Interaction volume radius: 5 \u00c5
Interaction volume height: 20 \u00c5
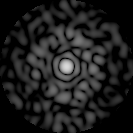
Disorder parameter: 0.8591